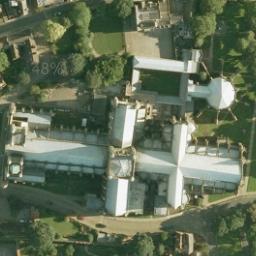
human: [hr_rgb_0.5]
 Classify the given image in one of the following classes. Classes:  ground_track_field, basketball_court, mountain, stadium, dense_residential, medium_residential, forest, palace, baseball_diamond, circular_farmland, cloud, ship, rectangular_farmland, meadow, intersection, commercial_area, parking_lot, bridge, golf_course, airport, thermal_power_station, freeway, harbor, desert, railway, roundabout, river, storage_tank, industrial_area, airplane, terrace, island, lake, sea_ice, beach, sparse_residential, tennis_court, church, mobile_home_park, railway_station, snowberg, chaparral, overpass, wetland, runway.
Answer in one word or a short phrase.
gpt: church